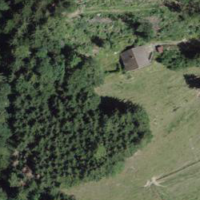
EUNIS habitat code: 43
Species observed at this site:
Oxalis acetosella